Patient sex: M
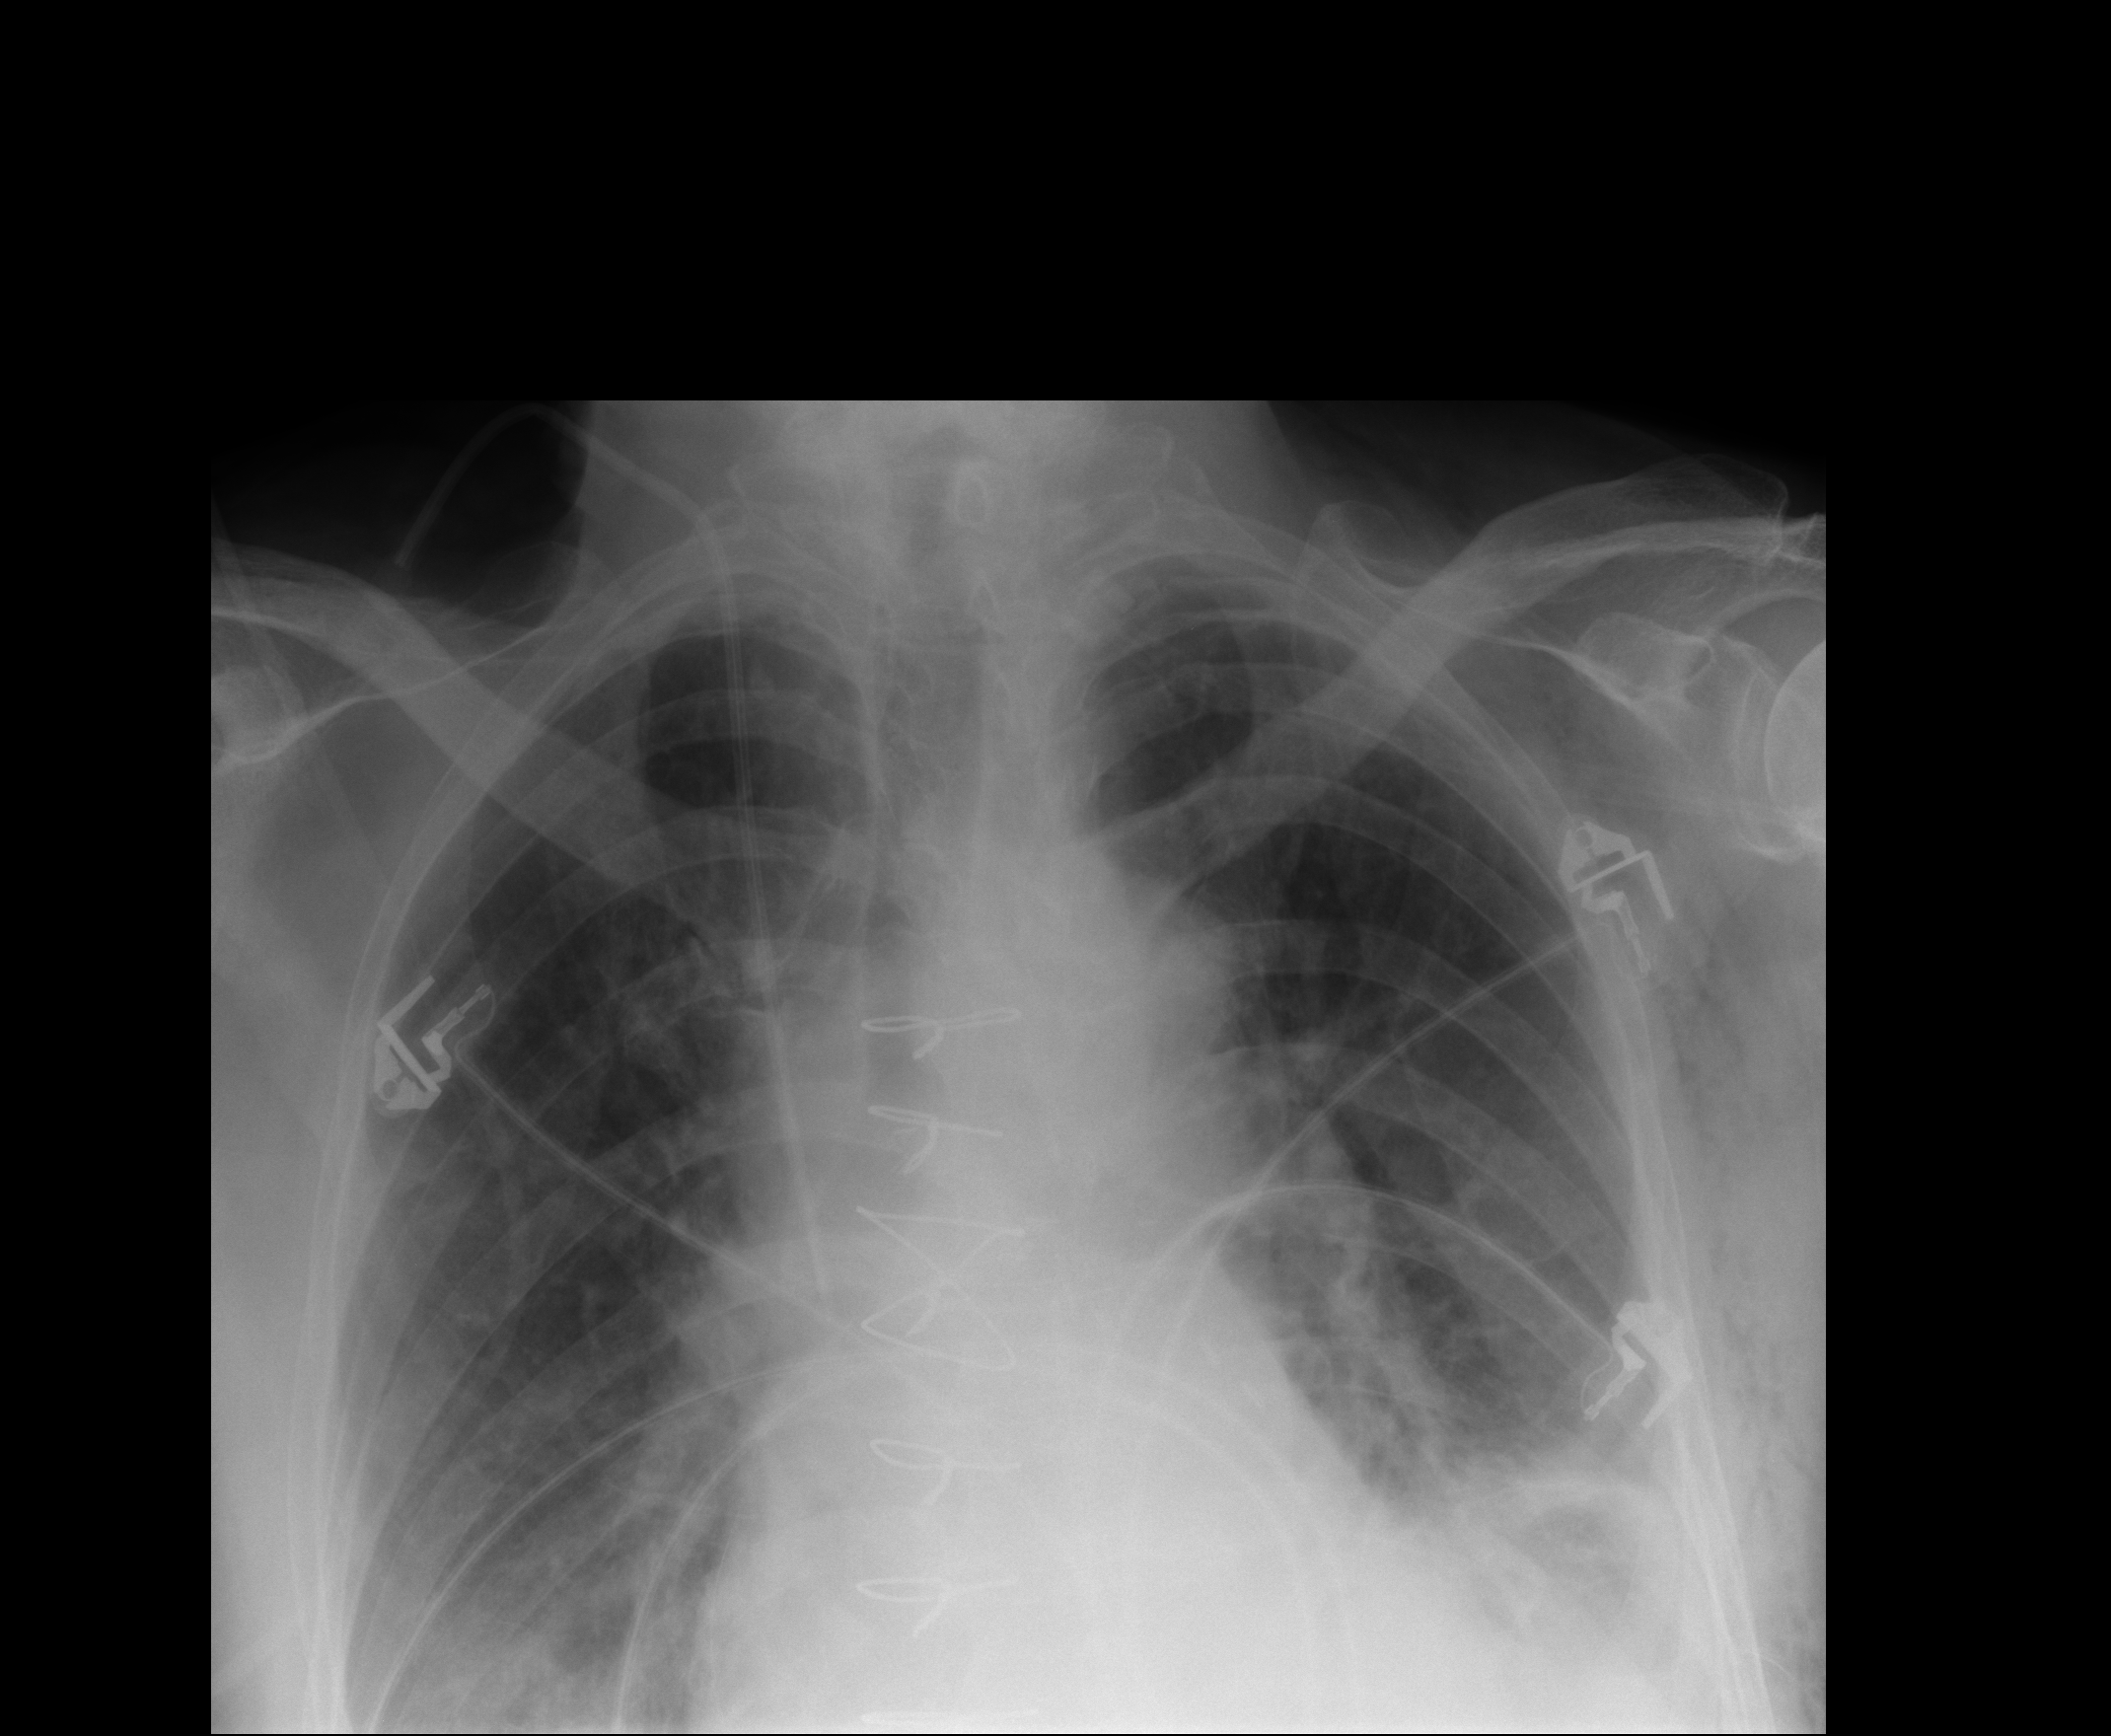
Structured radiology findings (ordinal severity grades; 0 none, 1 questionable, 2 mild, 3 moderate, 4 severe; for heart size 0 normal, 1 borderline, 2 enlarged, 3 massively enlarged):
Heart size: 2
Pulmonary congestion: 1
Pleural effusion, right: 0
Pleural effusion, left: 2
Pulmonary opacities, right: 0
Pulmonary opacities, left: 0
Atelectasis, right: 2
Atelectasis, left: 2